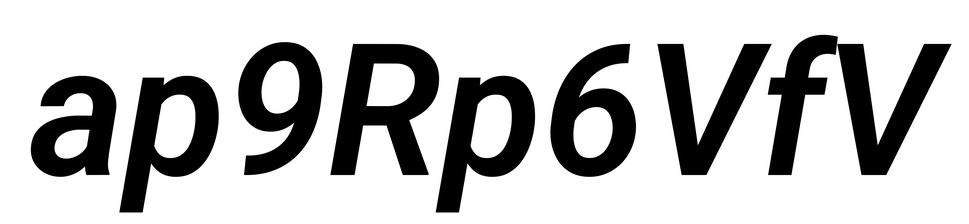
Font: Roboto-Italic_SemiBold_Italic